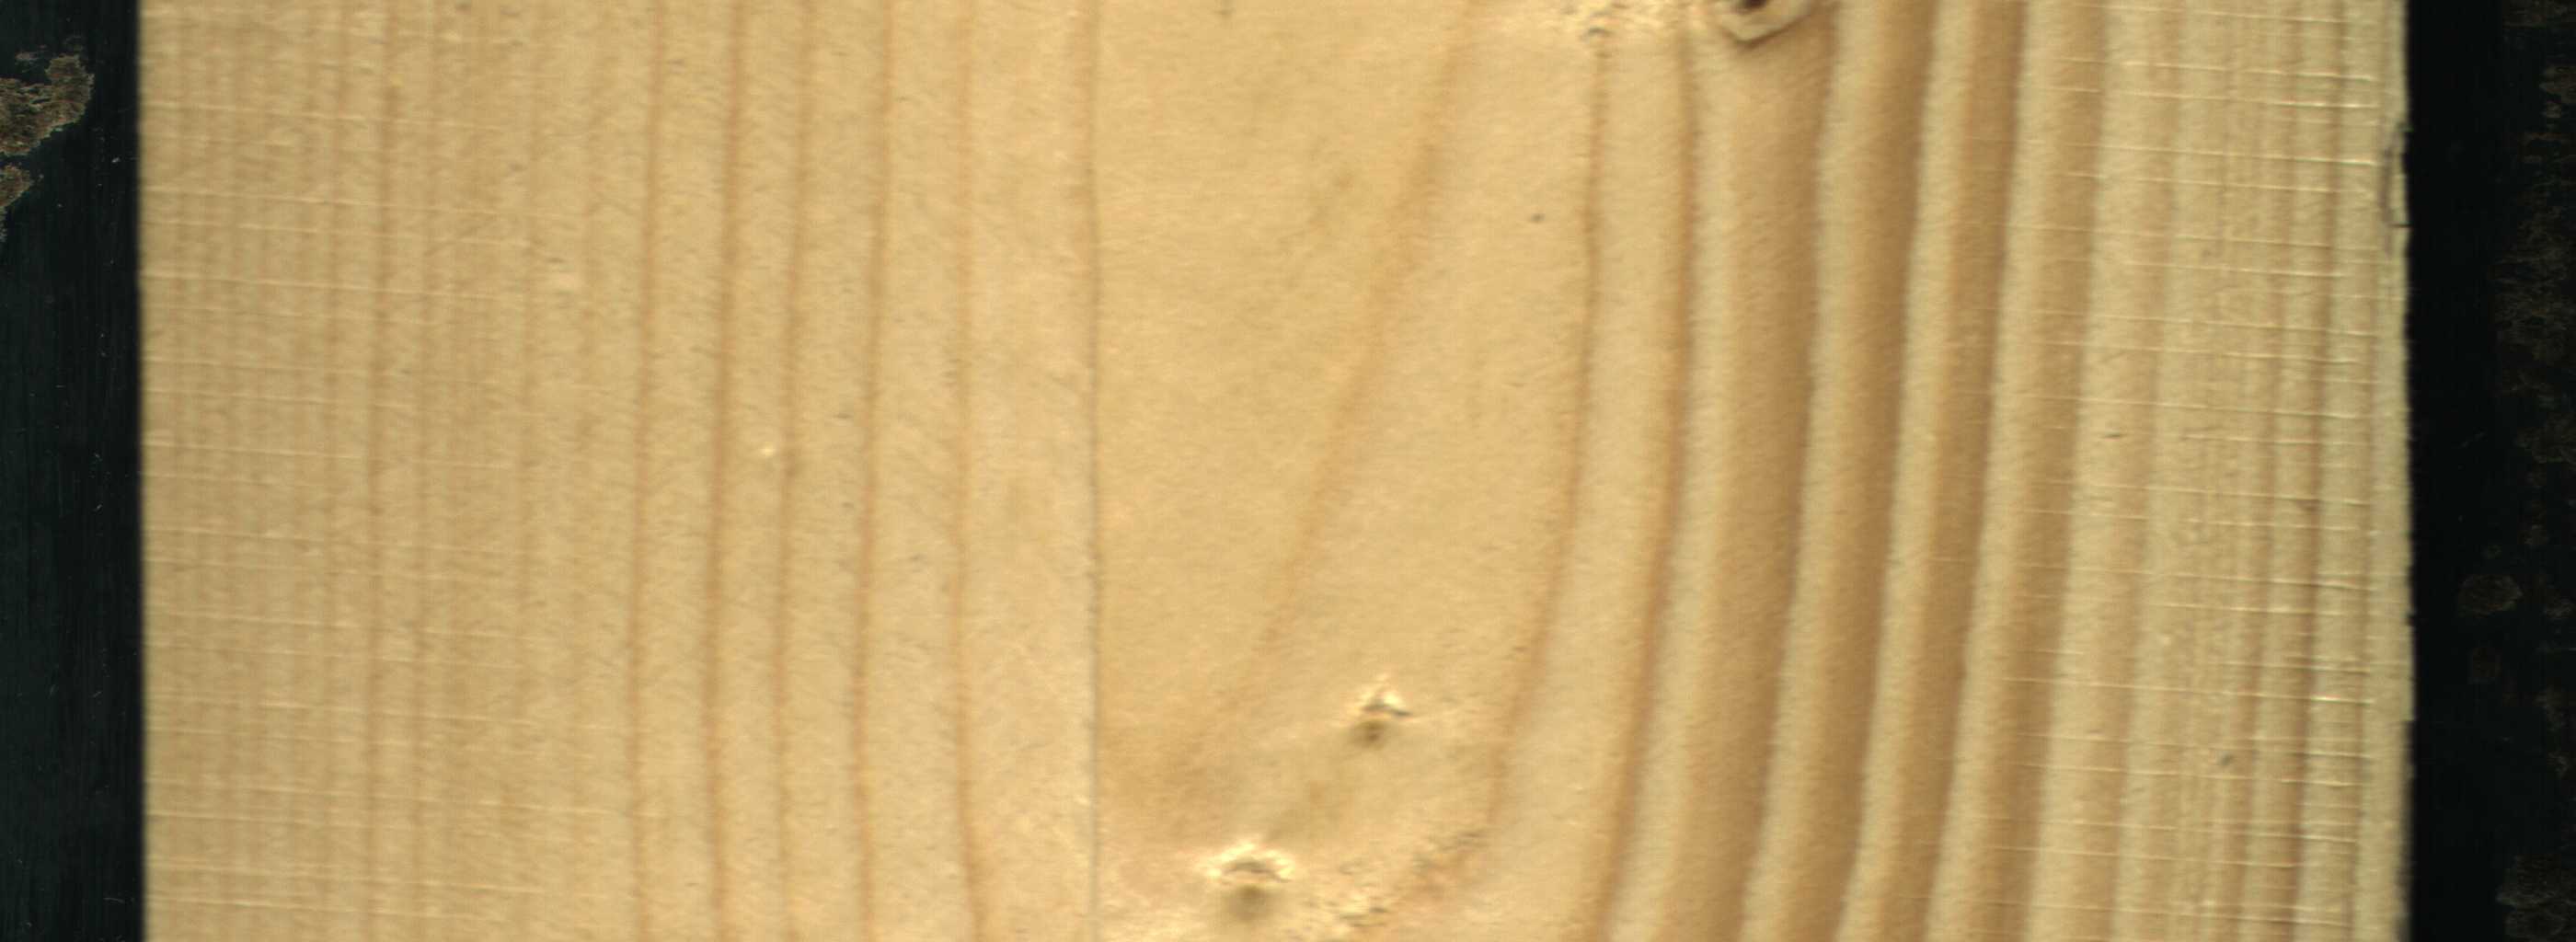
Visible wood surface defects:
Dead_Knot